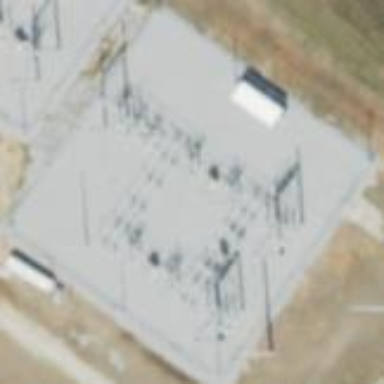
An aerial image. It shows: Substation for switching with surrounding fence.